Aerial crown-view tile of a tropical tree (Barro Colorado Island, Panama), acquired 20250915:
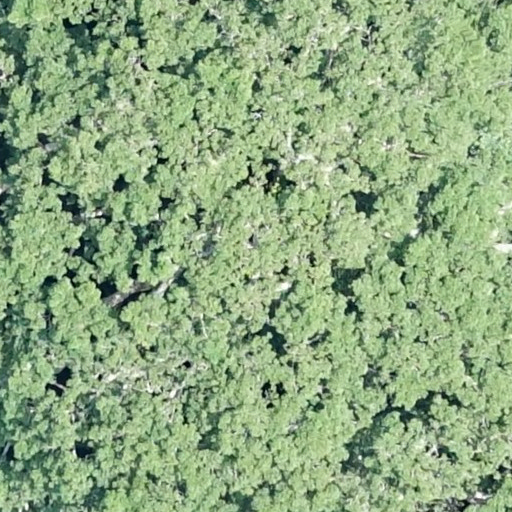
Species: Ceiba pentandra
GBIF accepted scientific name: Ceiba pentandra
Crown area: 1087.464 m²